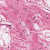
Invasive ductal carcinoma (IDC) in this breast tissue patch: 0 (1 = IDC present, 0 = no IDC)